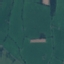
Land use / land cover class: Pasture